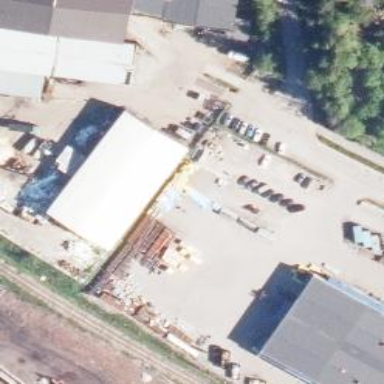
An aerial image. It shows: Industrial building.